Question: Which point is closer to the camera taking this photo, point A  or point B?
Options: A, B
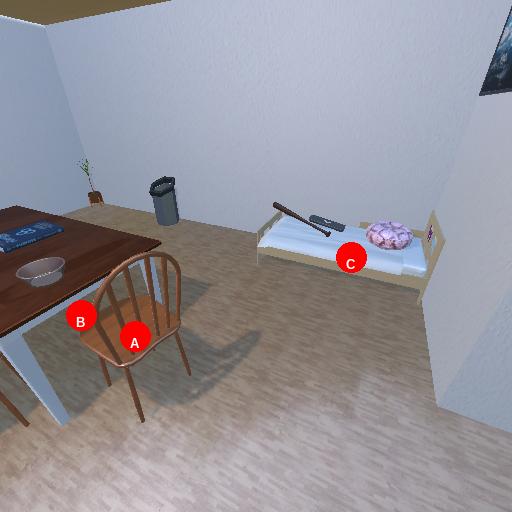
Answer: A